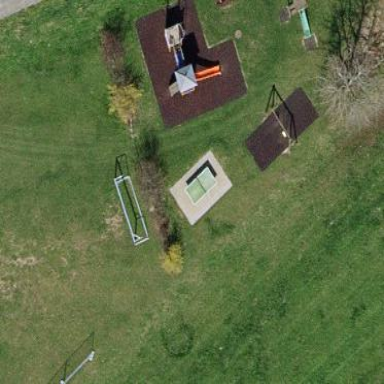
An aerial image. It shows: Recreational park with playground theme. The area is designated for recreational activities and includes themed playground.